Question: Hi I have created a report in SSRS and I have been saving changes as I was building the report now right before the end I made a few more changes and now when I try to save the report it gives me this error message "Attemped to read aor write protected memory. This is often an indication that other memory is corrupt", any idea what is going on any suggestions please ???
Additional Information about the machine I am working on, Windows 7, SQL Server 2008 R2 , and SSRS 2008 R2, I have 12GB Ram, and some 3.5Ghz Processor. Cant really see how its getting short of Memory from anywhere ??? Any Advise please
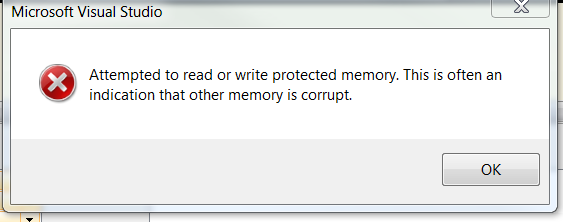
Answer: Found it and believe me or not this solved the issue, found this solution online
> I got the same error while working with VS 2008 Sp1 on some WPF
project. The message: "Attempted to read or write protected memory.
This is often an indication that other memory is corrupt." appeared. I think it's caused by the window layout system of visual studio. I
had the solution view and output view parked on another monitor. After "Reset Windows Layout" the problem dissapeared. Robert
Its working fine now :)